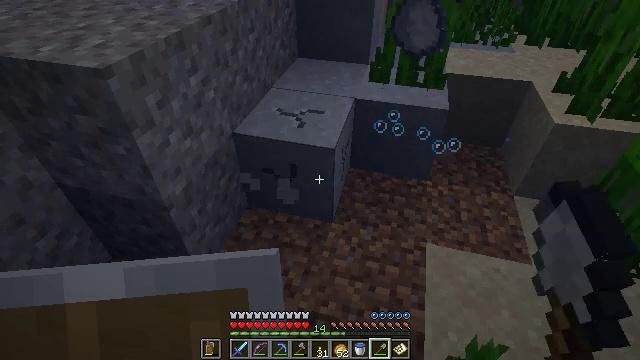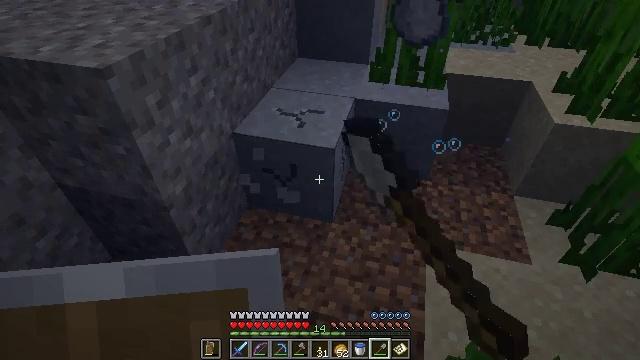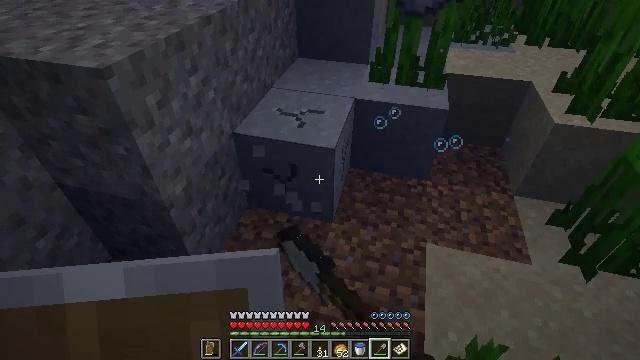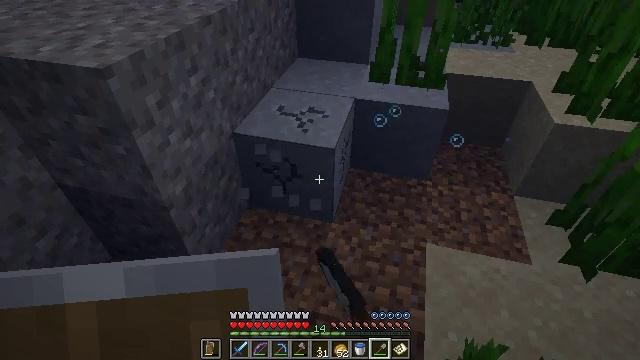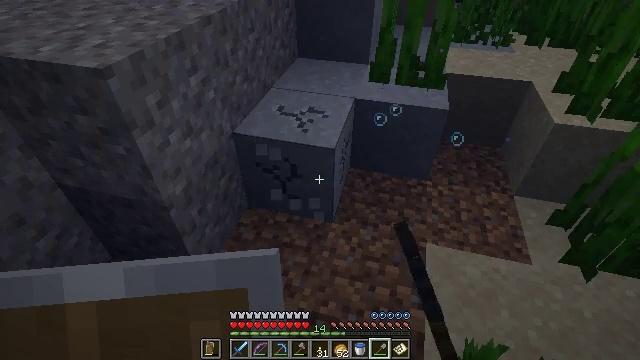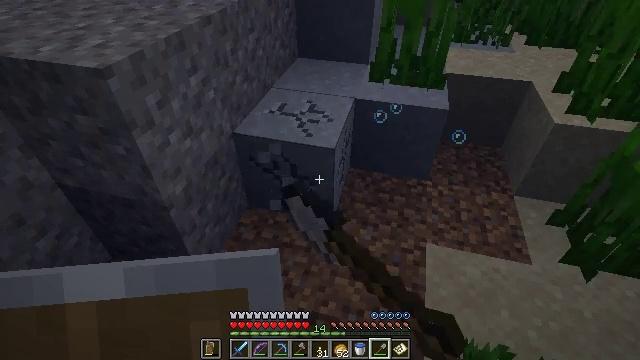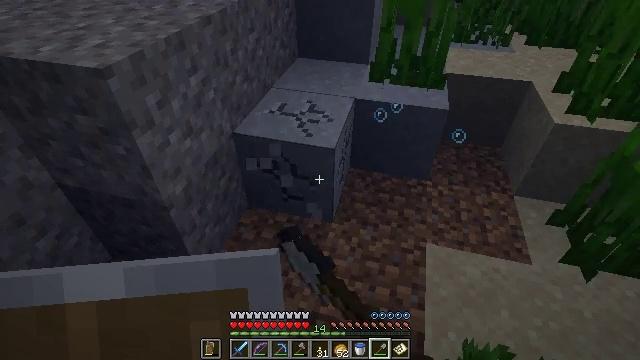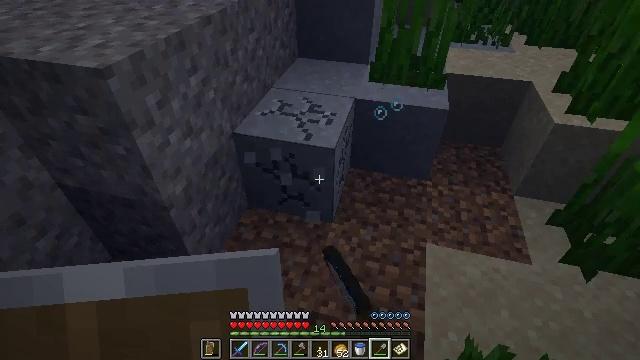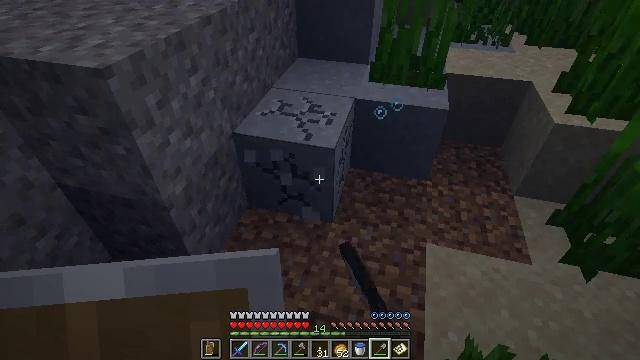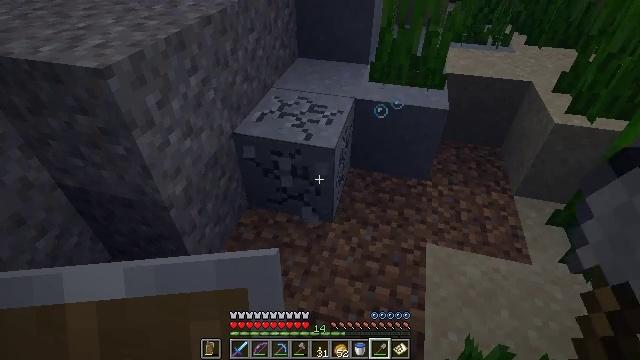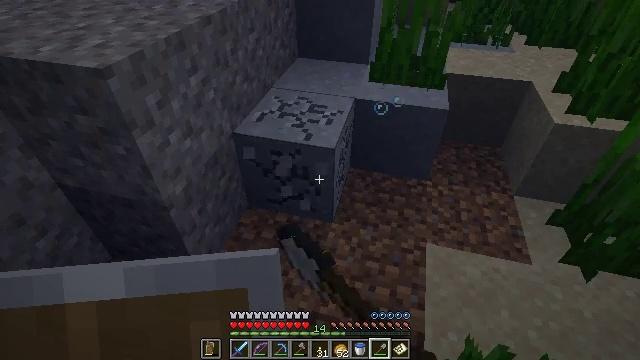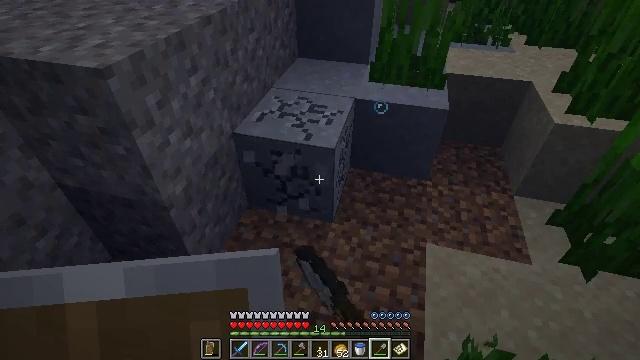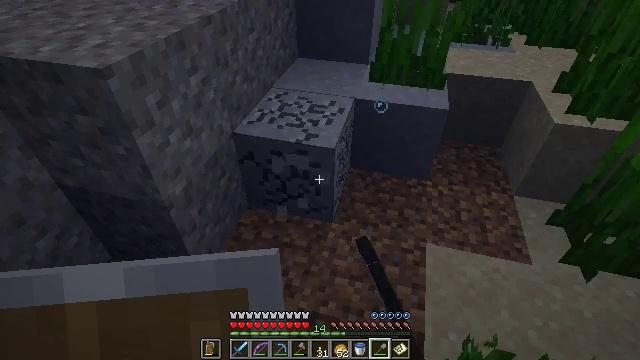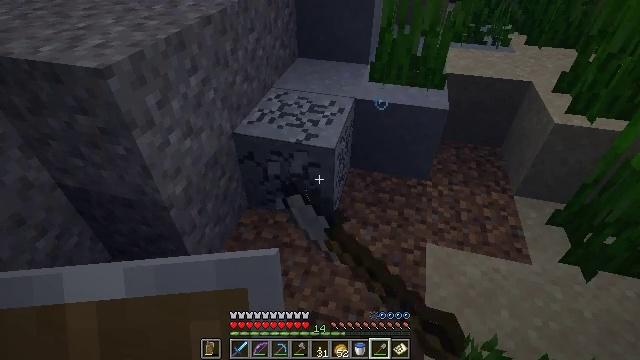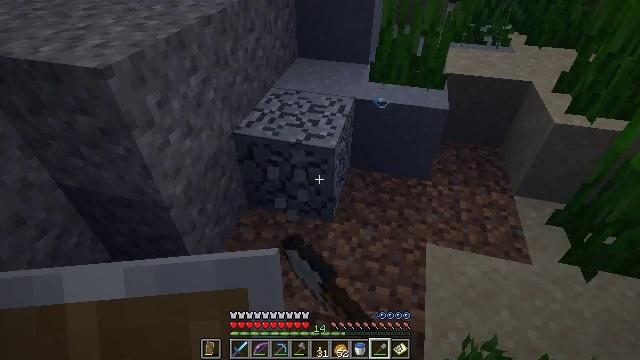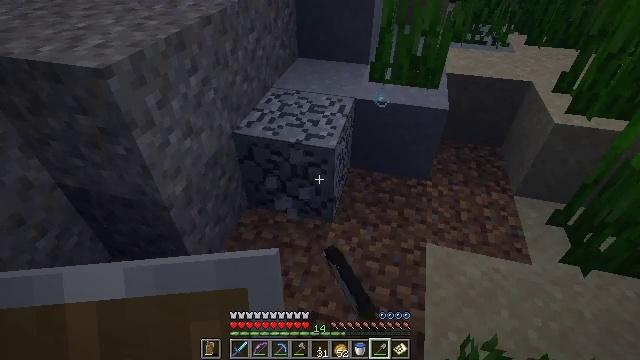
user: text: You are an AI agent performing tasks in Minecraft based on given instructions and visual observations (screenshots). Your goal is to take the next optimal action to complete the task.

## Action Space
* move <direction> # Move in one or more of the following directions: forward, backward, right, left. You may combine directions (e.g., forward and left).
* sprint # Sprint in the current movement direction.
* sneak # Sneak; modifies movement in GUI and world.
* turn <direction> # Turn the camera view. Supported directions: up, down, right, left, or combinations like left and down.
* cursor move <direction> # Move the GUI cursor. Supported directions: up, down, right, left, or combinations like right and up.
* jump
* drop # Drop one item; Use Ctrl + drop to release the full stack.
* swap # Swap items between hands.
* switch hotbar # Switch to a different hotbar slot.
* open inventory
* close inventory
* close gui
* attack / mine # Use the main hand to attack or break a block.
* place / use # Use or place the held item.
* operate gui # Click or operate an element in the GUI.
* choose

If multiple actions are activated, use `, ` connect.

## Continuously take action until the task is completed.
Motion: motion action
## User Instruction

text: Break the clay block to collect it.
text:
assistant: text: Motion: attack / mine
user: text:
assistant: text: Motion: attack / mine
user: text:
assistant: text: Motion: attack / mine
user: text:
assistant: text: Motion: attack / mine
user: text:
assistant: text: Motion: attack / mine
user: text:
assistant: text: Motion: attack / mine
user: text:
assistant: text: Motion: attack / mine
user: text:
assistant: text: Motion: attack / mine
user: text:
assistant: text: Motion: attack / mine
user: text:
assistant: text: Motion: attack / mine
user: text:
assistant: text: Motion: attack / mine
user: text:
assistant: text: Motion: attack / mine
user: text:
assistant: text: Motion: attack / mine
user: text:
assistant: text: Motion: attack / mine
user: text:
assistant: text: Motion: attack / mine
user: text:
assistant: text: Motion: attack / mine
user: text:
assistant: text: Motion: attack / mine
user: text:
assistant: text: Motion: attack / mine
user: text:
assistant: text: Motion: attack / mine
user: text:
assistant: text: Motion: attack / mine
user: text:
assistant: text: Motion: attack / mine
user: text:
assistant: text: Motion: turn right and up, attack / mine
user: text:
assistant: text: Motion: turn right and up, attack / mine
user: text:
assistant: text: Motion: turn right and up, attack / mine
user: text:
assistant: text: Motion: attack / mine
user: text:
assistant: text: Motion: attack / mine
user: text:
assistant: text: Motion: attack / mine
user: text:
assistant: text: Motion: attack / mine
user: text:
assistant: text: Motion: attack / mine
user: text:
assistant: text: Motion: attack / mine